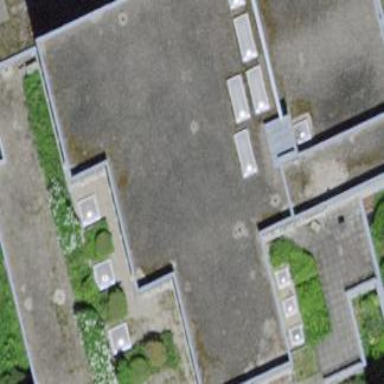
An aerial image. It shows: Part of building.